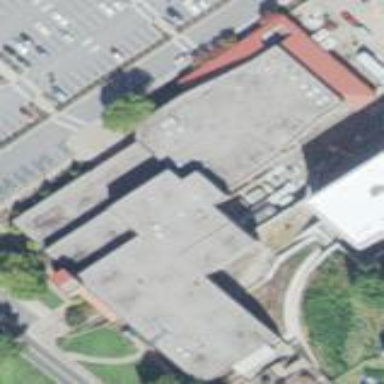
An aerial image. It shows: College building.